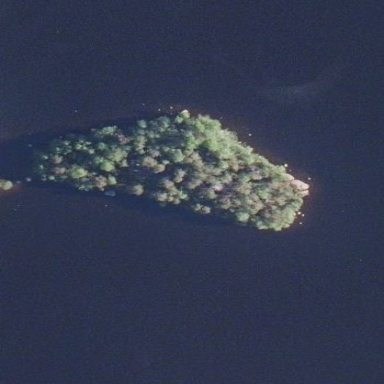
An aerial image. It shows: Islet.